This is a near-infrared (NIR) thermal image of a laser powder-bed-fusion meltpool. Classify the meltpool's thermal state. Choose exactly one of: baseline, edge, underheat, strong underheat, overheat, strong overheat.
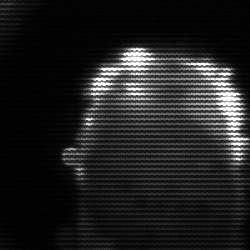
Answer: baseline